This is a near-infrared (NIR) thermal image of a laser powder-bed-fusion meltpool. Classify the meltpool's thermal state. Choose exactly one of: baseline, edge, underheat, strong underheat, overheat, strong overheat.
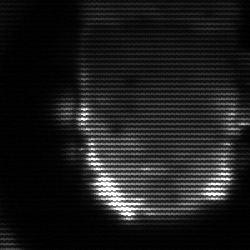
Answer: baseline